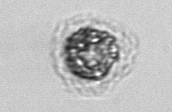
Label: Emiliania_huxleyi